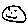
Label: smiley face